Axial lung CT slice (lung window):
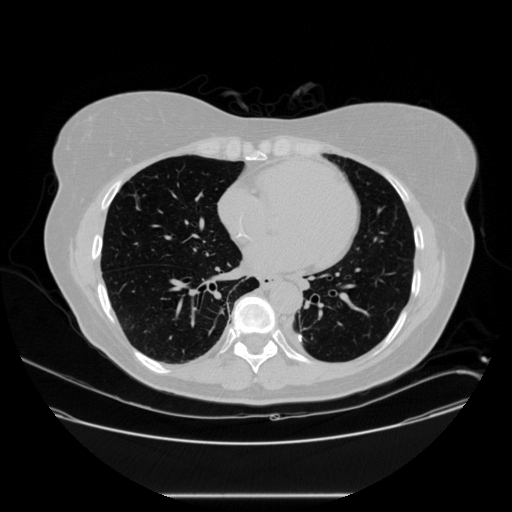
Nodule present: no